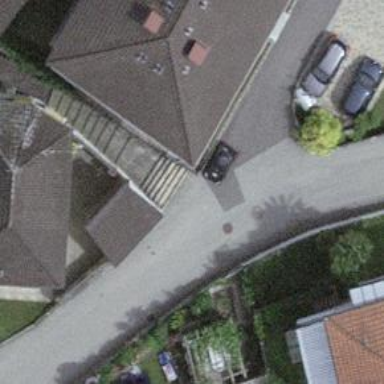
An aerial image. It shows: Set of steps on the road.